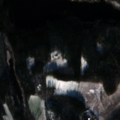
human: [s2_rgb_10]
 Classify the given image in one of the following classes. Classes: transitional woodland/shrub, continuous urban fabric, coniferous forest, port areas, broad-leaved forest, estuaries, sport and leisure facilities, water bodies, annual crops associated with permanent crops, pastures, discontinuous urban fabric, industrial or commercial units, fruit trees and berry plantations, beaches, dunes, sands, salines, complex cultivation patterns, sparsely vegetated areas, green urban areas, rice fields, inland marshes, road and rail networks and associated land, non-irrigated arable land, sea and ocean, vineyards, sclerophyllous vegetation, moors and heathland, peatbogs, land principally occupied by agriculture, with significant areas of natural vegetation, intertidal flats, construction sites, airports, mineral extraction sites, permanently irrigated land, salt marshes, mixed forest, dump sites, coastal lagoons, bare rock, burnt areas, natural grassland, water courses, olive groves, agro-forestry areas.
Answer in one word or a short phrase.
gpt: non-irrigated arable land, coniferous forest, mixed forest, transitional woodland/shrub, water bodies